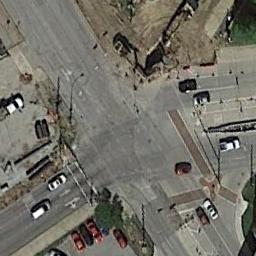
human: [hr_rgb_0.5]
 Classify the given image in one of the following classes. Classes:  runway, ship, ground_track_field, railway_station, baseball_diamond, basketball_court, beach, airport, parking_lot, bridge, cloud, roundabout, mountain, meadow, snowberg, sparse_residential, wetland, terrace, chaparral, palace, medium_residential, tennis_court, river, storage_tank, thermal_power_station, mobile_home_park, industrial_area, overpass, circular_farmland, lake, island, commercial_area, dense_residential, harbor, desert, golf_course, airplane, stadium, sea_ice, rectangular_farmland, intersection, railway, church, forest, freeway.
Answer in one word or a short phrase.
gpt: intersection